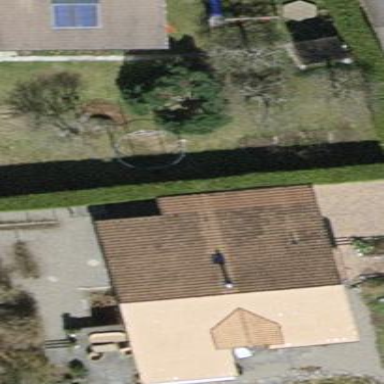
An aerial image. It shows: Detached building with tiled roof.